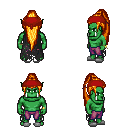
a pixel art fantasy rpg character, male body template, orc, green skin, black tattered cape, magenta pants, light blonde extra-long topknot hairstyle, red bandana, bracelets, white slippers, four views (front, back, left, right), 2x2 character sprite sheet, small pixel art, hard edges, no anti-aliasing